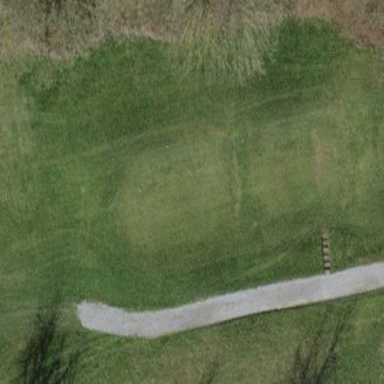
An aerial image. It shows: Grass area designated as golf tee.